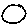
Label: circle